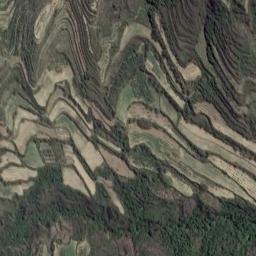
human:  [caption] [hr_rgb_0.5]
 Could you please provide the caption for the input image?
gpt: The bare and green terrace is next to some trees .

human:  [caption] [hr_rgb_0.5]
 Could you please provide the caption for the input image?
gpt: Half of the terraces are full of crops, and the other half are empty .

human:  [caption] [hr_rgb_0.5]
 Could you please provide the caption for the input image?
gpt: Many green plants are on the terrace .

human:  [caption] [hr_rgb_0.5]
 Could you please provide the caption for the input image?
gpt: A large layer of brown and green mixed terraces .

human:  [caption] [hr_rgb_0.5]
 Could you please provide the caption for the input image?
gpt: There are green meadows beside the terraces .